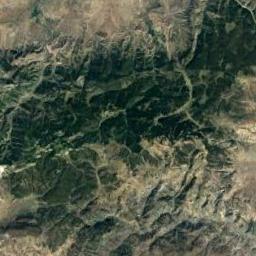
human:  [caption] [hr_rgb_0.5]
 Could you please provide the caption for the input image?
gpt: The mountain is consist of half of green plants and half of bare land .

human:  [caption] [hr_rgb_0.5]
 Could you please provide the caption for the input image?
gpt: The mountain has a rugged surface and is covered with dense vegetation .

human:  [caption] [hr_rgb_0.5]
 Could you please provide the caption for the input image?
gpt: There are many terraces and mountain trails on this mountain .

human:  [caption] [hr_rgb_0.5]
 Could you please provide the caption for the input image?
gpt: Many trees are on the mountain .

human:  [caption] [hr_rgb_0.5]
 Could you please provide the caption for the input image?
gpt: There are some ravines on the green and brown mountain .